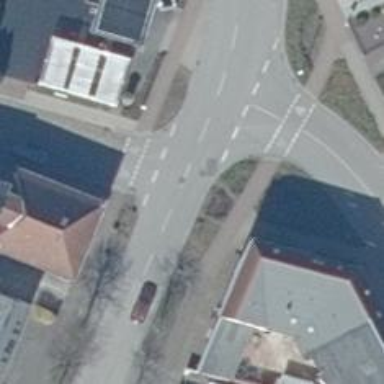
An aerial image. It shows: Residential road with asphalt surface. There are sidewalks on both sides and cycle track.